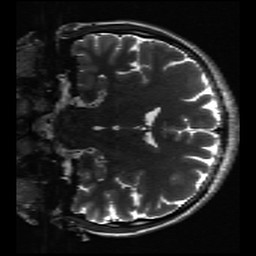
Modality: inplaneT2
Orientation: coronal